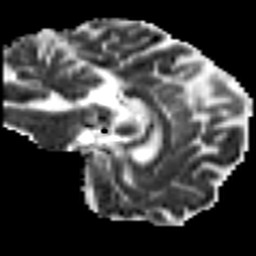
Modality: MD
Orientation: sagittal
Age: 30
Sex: female
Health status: healthy
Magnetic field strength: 3 T
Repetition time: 8.4 s
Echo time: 0.0926 s